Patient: sex F, age 58
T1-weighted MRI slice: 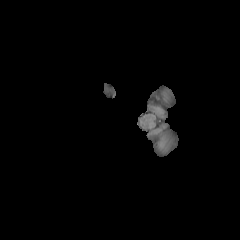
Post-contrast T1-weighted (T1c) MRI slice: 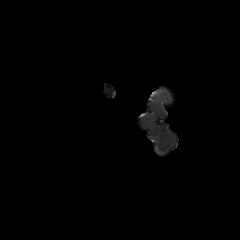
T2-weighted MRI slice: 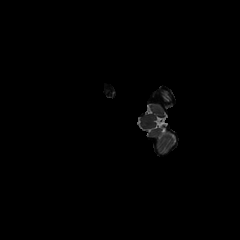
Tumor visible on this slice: no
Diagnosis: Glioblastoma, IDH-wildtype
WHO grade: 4